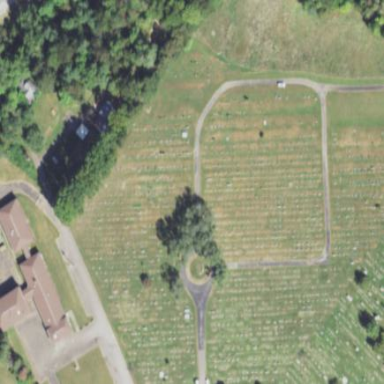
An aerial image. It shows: Cemetery.